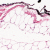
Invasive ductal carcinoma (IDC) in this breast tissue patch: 0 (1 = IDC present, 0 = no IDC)